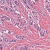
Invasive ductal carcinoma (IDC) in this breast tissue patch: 1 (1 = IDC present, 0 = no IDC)